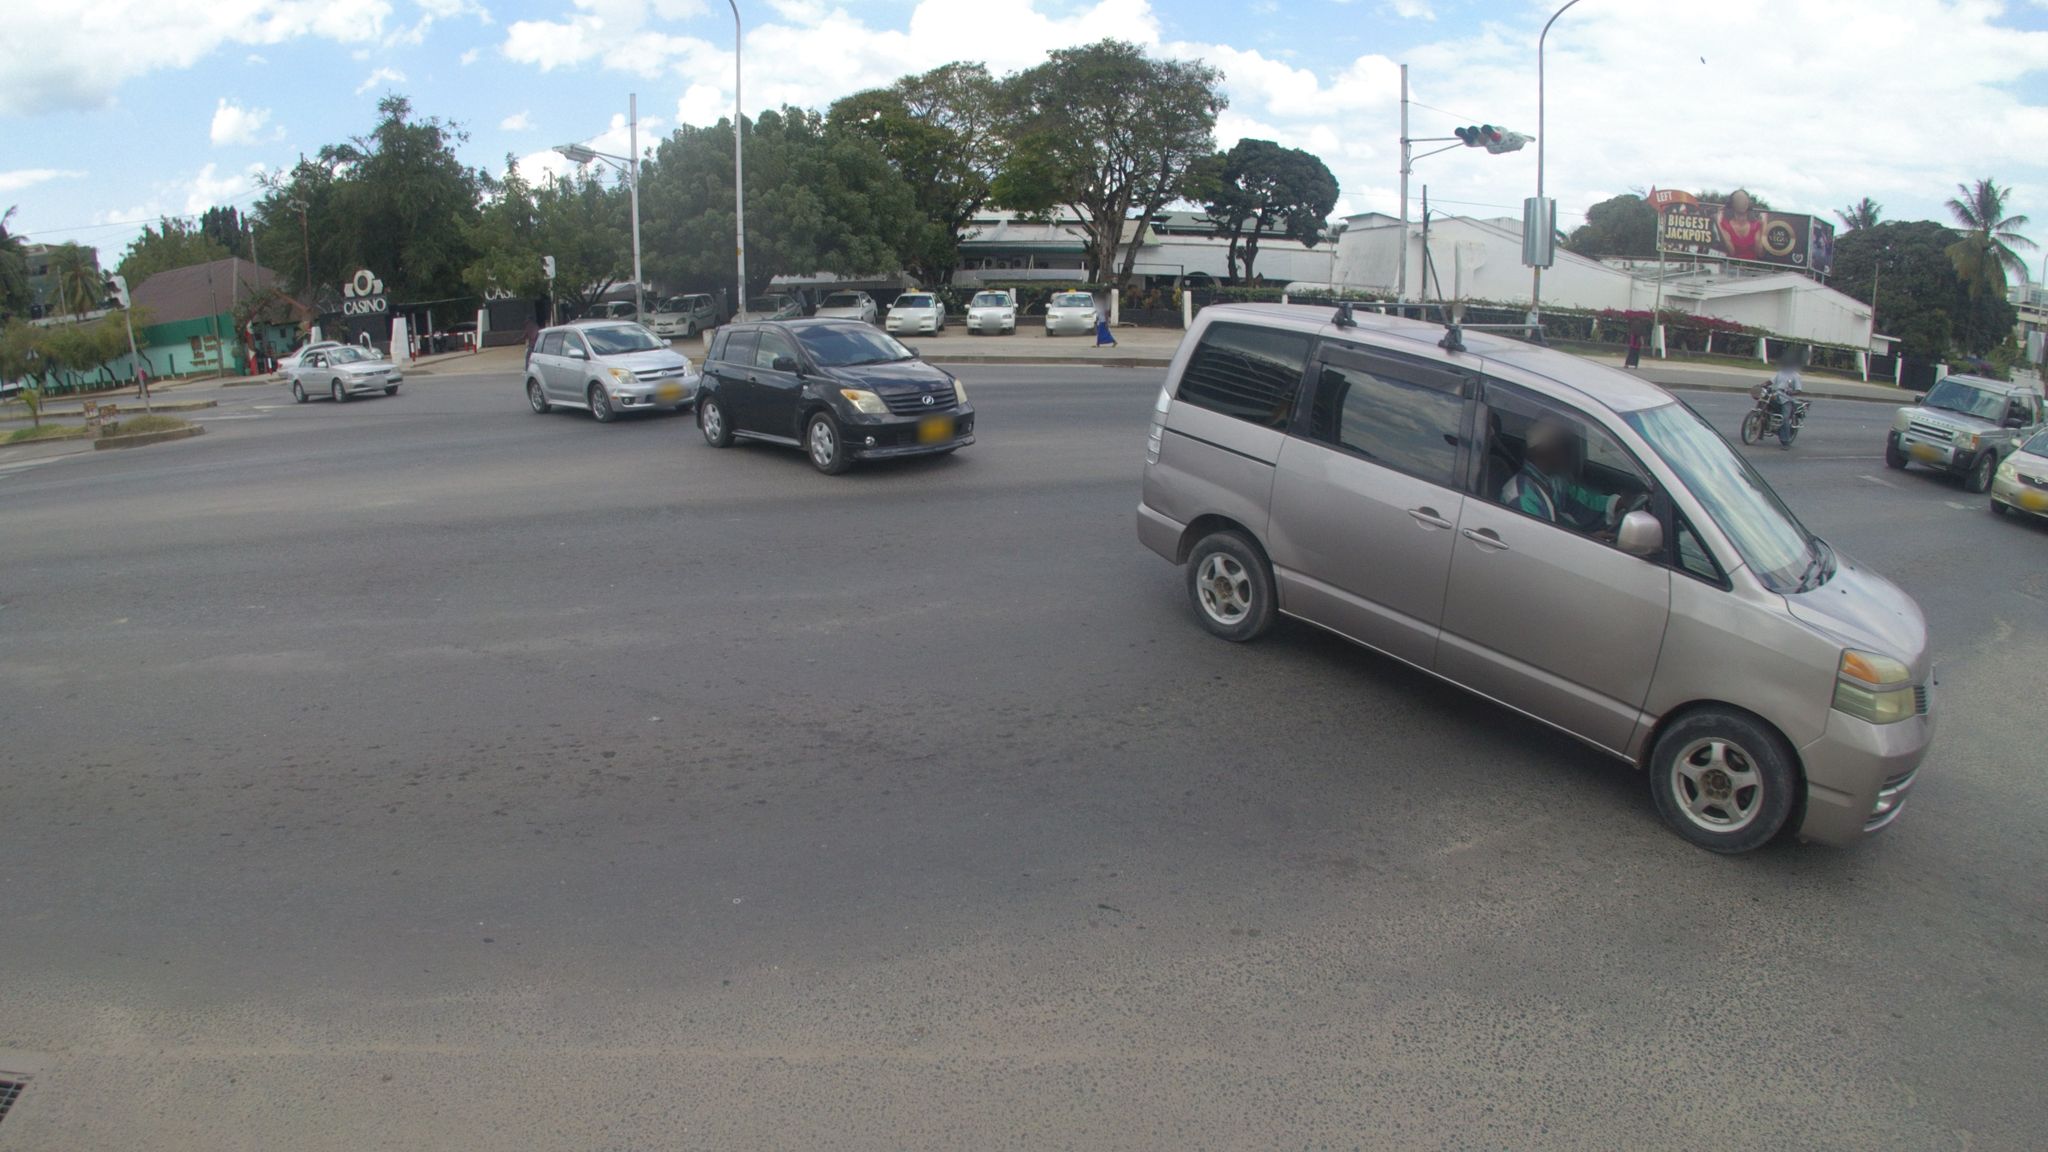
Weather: clear
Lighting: day
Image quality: good
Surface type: driving surface
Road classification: cycleway
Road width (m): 2.5
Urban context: urban centre
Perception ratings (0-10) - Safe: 3.37, Lively: 8.98, Beautiful: 4.02, Boring: 8.08, Depressing: 5.79, Wealthy: 7.35